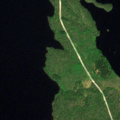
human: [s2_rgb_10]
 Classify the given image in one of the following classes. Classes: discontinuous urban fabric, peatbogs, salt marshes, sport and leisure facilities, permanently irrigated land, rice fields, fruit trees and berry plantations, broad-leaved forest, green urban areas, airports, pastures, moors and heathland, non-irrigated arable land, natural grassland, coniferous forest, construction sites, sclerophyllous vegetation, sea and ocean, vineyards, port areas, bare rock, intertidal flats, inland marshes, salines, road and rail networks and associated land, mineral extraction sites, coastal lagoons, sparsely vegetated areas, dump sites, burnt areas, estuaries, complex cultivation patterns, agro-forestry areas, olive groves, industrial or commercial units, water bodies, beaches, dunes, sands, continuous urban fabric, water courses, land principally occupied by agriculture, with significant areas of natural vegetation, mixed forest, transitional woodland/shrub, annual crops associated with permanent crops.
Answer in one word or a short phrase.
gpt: coniferous forest, mixed forest, water bodies